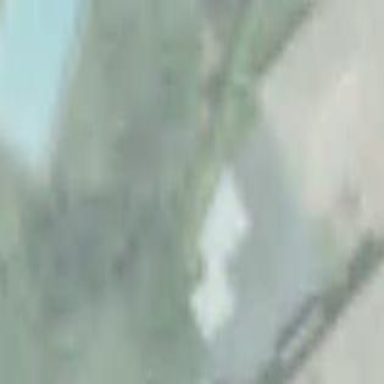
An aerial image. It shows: Shed.